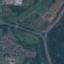
Land use / land cover: Highway